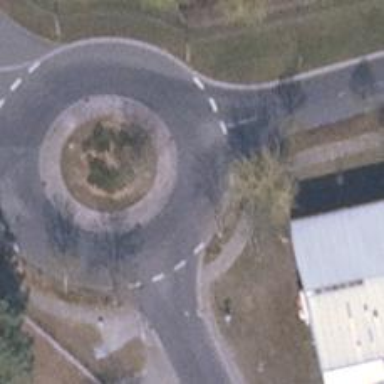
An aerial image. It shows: Unclassified road leading to roundabout junction.